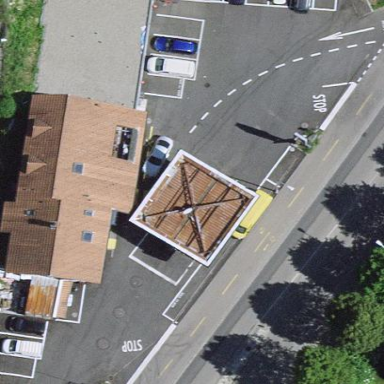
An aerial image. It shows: View of roof of building.